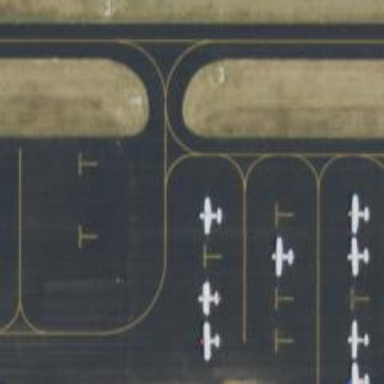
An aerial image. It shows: View of taxiway at the airport.